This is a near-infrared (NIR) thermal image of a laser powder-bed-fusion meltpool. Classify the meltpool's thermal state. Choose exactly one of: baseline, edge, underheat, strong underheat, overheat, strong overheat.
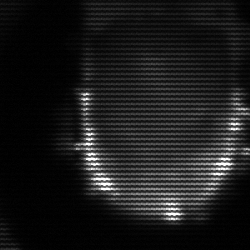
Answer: baseline